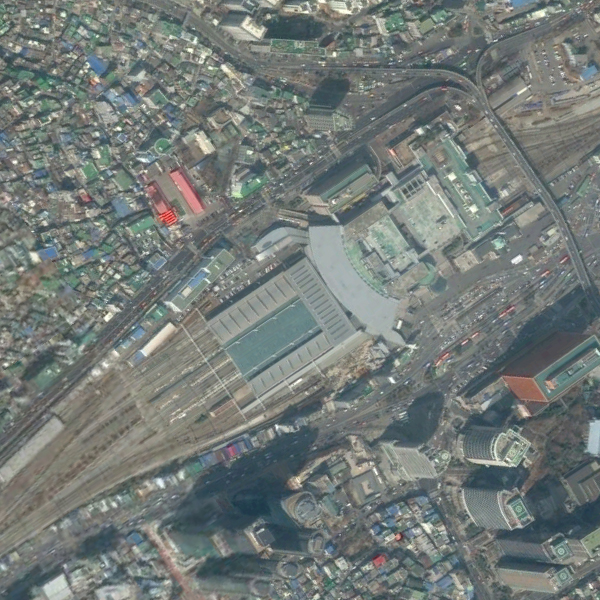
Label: RailwayStation